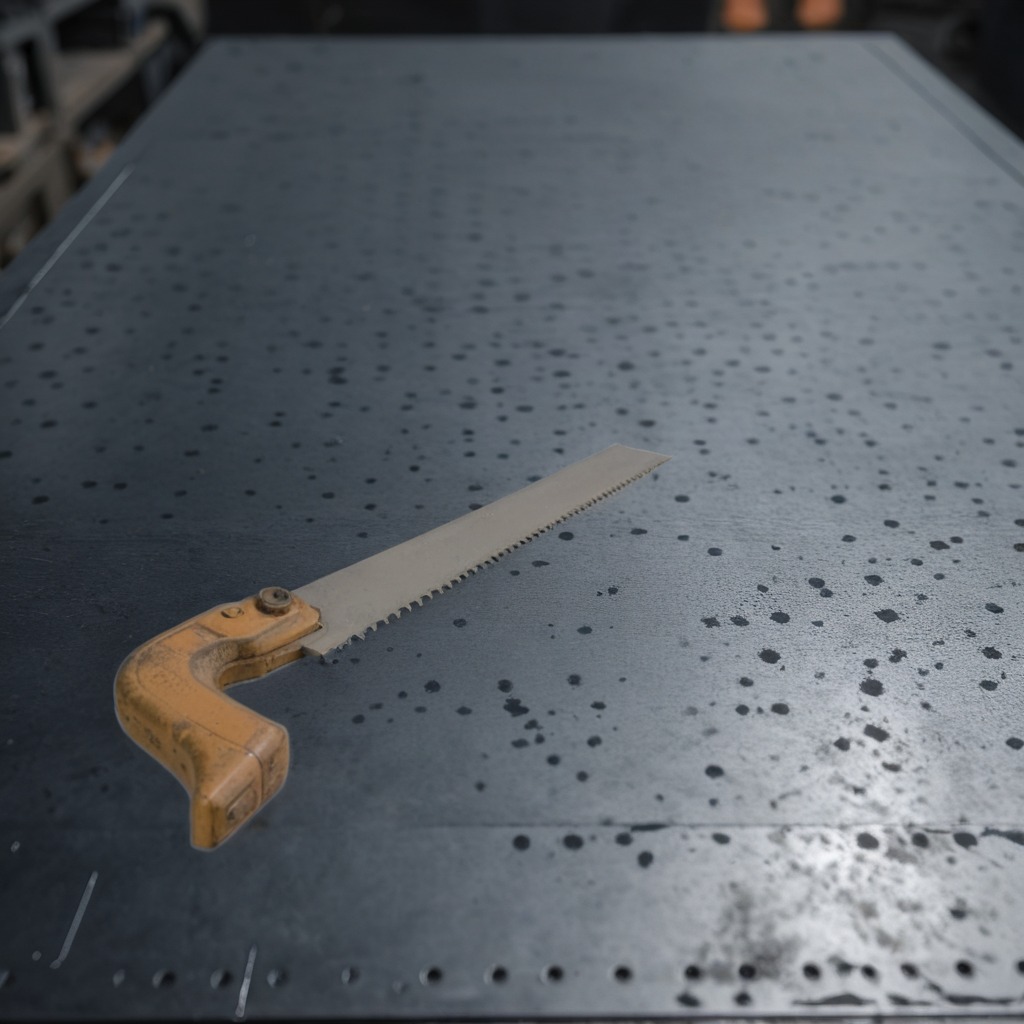
A metal saw is lying on the cold steel table in a mining workshop.